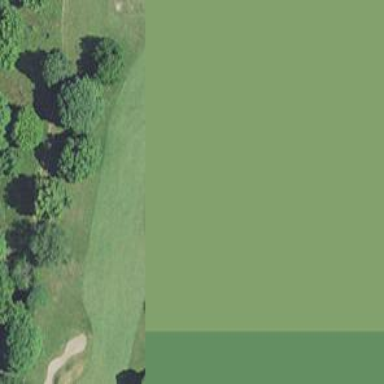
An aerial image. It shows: Scenic golf fairway.